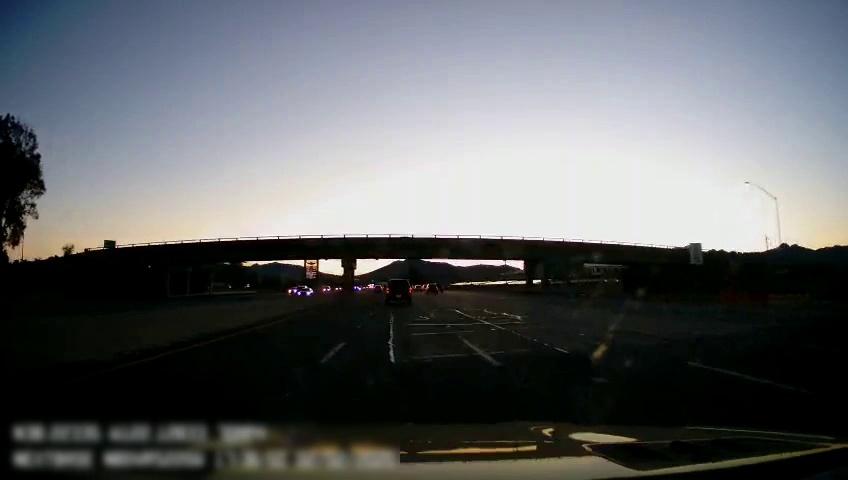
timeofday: Dusk/Dawn/Twilight
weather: Sunny
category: Drivable Space
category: Drivable Space
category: Vehicles | SUV
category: Vehicles | Car
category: Vehicles | SUV
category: Lanes | Alternate Lane
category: Lanes | Current Lane
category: Lanes | Current Lane
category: Lanes | Alternate Lane